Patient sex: M
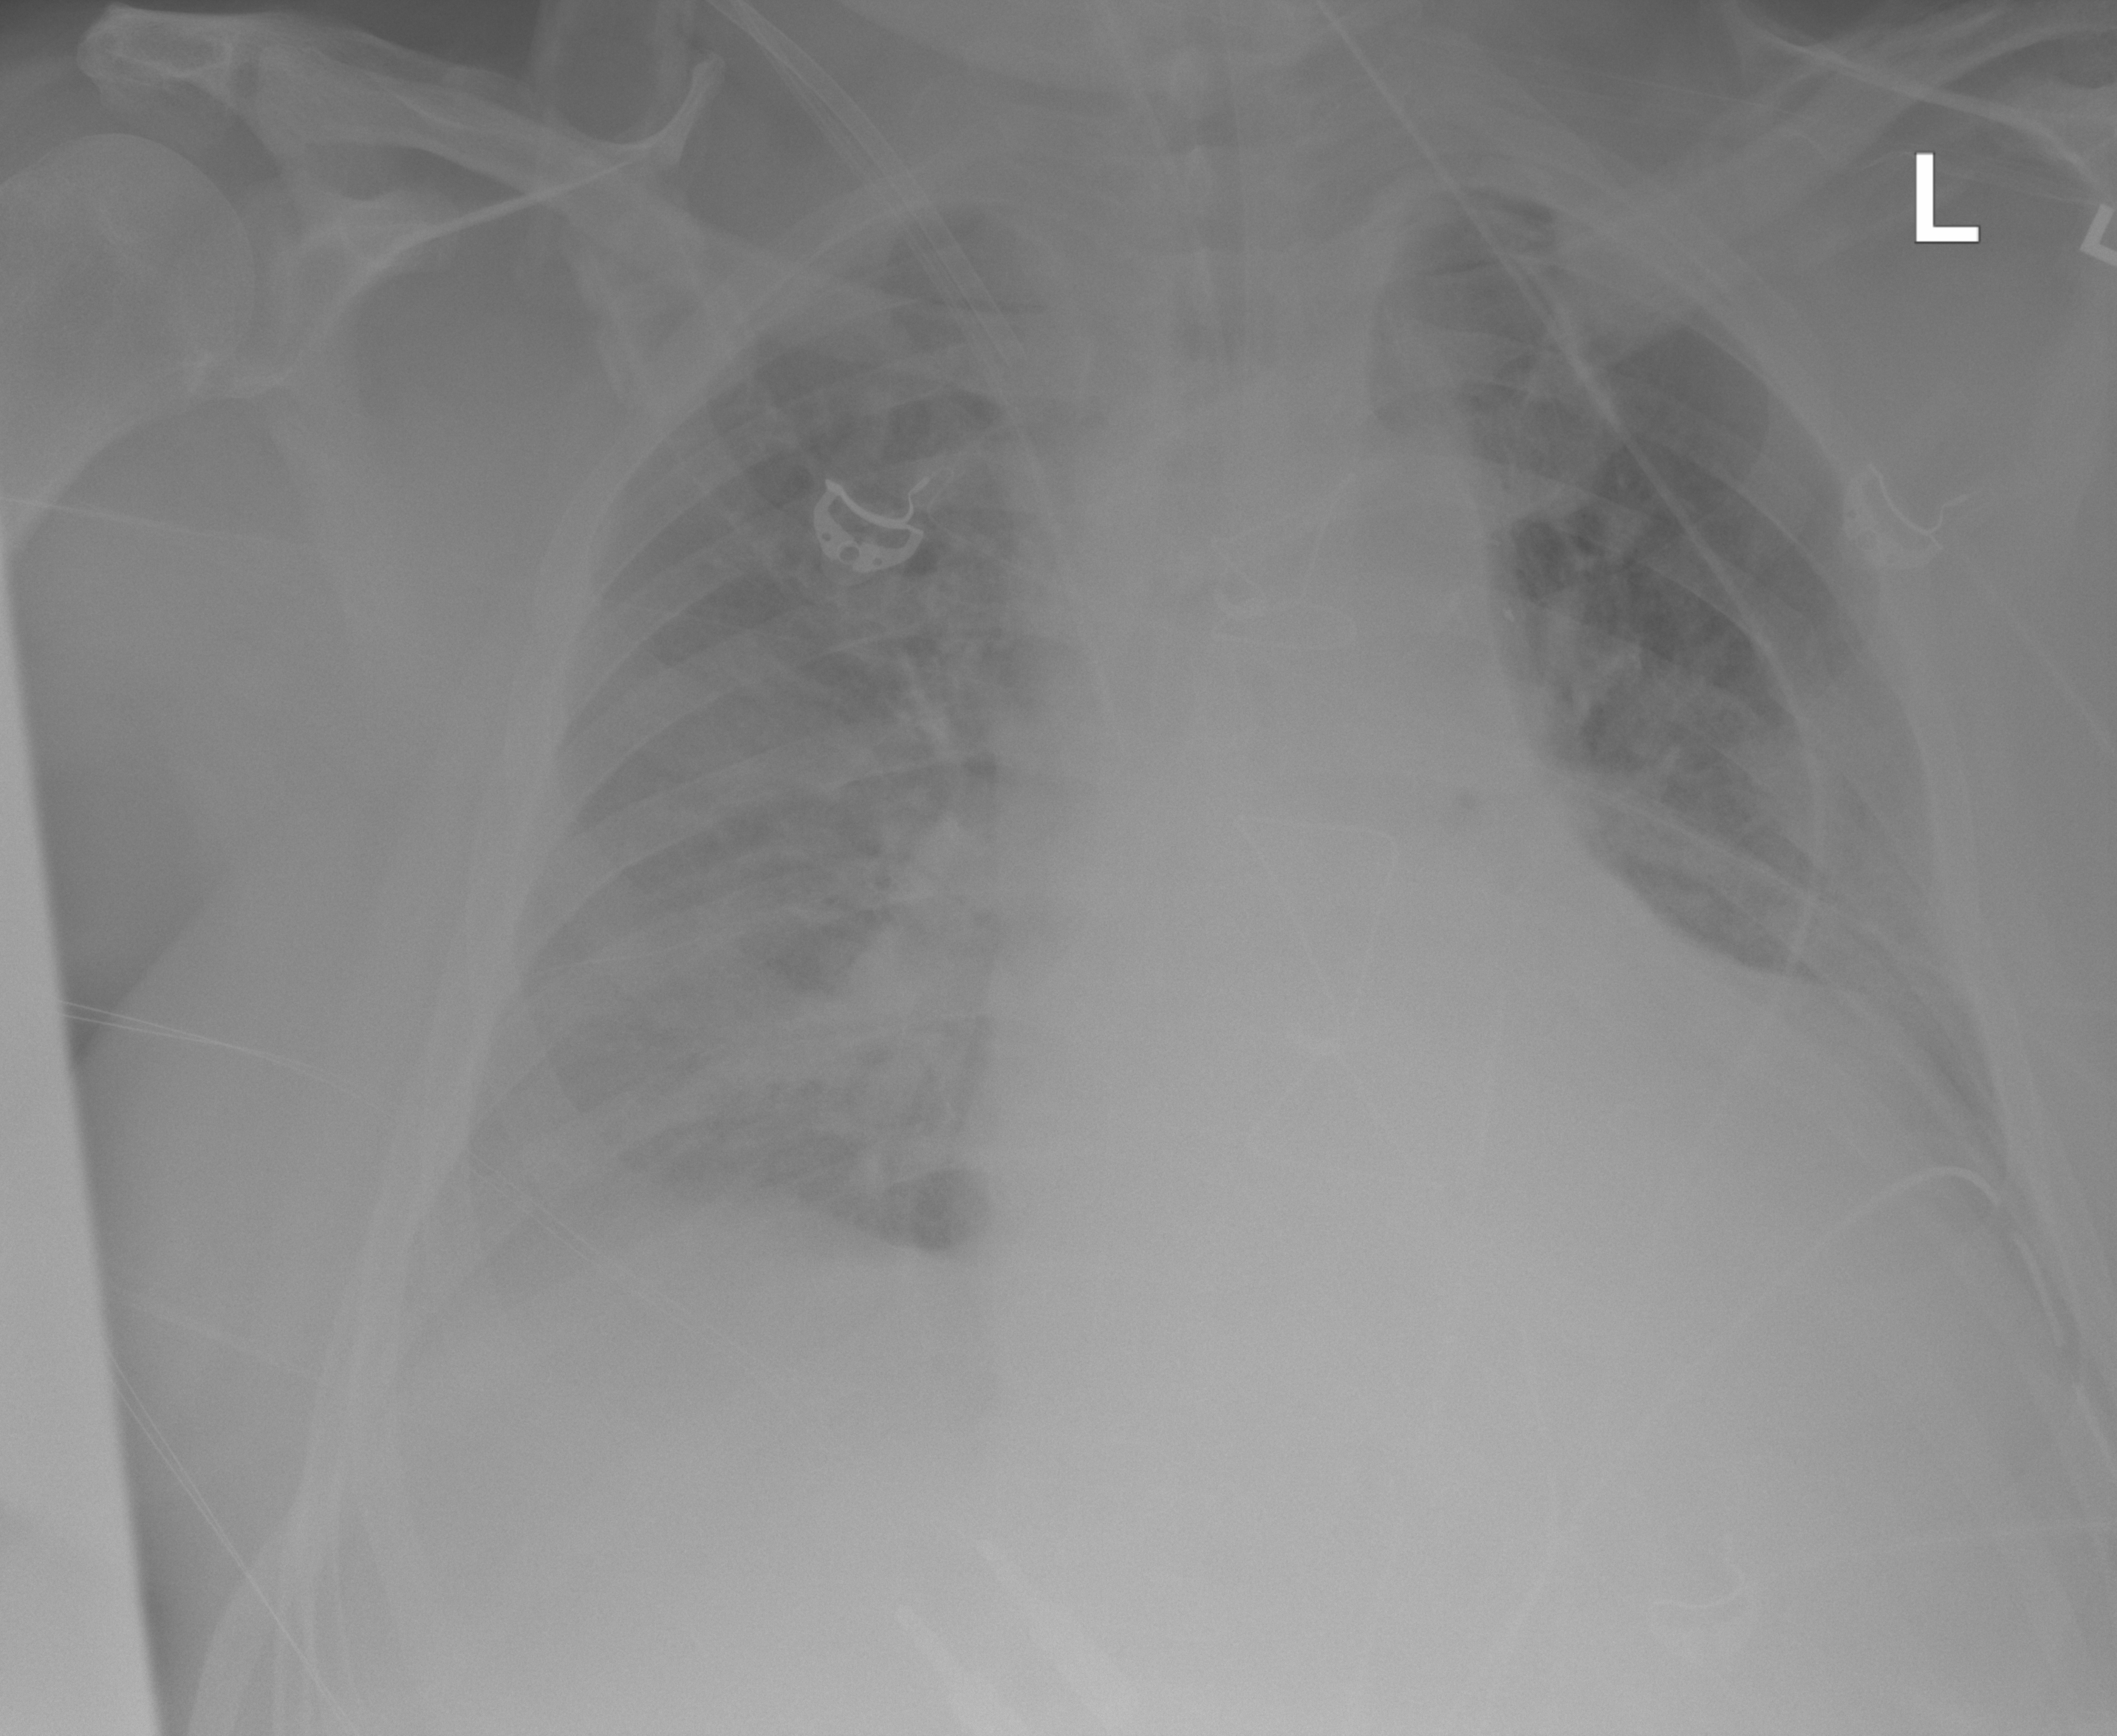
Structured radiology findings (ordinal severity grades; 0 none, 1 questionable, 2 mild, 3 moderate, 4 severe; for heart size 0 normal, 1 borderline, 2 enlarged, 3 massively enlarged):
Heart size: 1
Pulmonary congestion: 3
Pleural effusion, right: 2
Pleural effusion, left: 0
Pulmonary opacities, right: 0
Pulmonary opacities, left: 0
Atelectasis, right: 0
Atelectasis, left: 0